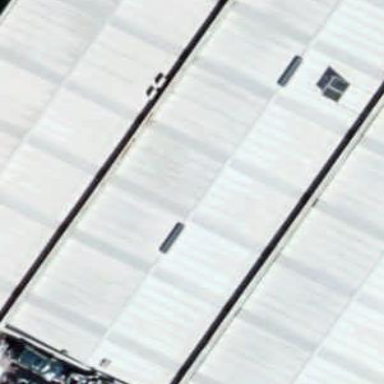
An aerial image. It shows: Warehouse.